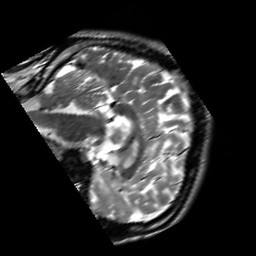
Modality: T2w
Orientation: sagittal
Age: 20
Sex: male
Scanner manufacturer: siemens
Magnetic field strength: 3 T
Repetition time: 7 s
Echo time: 0.09 s